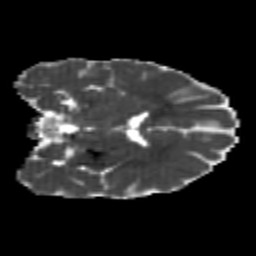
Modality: MD
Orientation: coronal
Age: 23
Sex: male
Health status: healthy
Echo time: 0.074 s